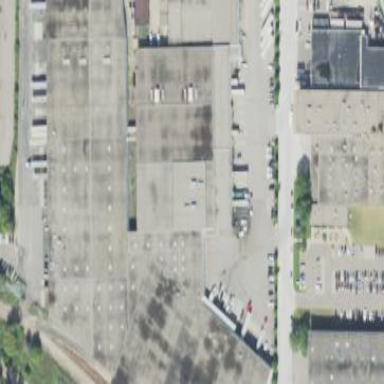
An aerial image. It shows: Warehouse building.